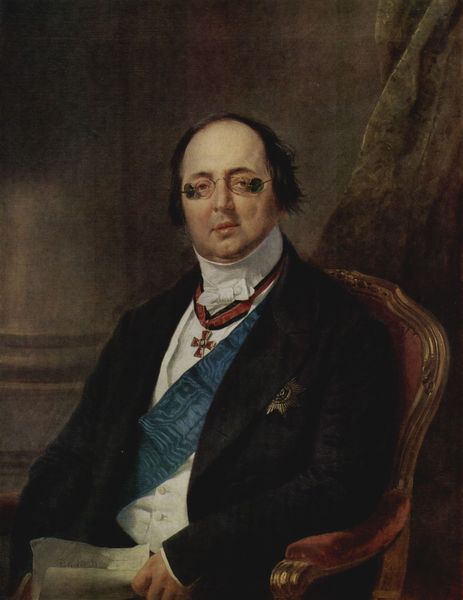
Titel: Porträt des Grafen Alexander Kuschelew-Besborodko
Künstler: Franz Krüger
Standort: Sankt Petersburg
Institution: Eremitage
Schlagwörter: blau, gemälde, hand, mann, schatten, weiß, sitzen, braun, frankreich, frisur, haar, hintergrund, licht, mund, nase, schwarz, stirn, stuhl, säule, blick, rot, malerei, schleife, anzug, hemd, jacke, wand, arm, augen, band, falten, gesicht, halten, kragen, bild, bildnis, herr, portrait, porträt, vorhang, gold, haare, halbfigur, pose, sessel, sitzend, stoff, adel, blatt, augenbrauen, borte, lippen, schärpe, papier, armlehne, düster, lehne, kahl, oliv, bordüre, polster, brauen, glanz, glatze, stuhllehne, glänzend, gestell, platte, knöpfe, fliege, hemdkragen, oberkörper, revers, sakko, weste, zettel, kreuz, stern, vatermörder, militär, brille, strin, abzeichen, adeliger, manschette, offizier, orden, scherpe, stehkragen, darstellung, schielen, halbglatze, brillengestell, rolle, biedermeier, sschwarz, schlips, stirnglatze, brief, gebunden, schriftrolle, medaille, basis, halskragen, schriftstück, schief, schaft, augenklappen, scheuklappen, lehen, banderole, schwarze jacke, ordensband, sessellehne, kruez, sacko, psieren, klappen, verdienstkreuz, offiziell, weisse weste, ornde, breif, biedermeiersessel, verdienstkreuz am bande, ie, samt, krsgen